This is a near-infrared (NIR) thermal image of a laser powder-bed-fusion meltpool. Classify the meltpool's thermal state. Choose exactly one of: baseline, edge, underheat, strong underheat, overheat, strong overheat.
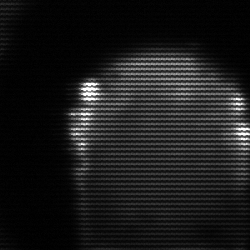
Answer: edge